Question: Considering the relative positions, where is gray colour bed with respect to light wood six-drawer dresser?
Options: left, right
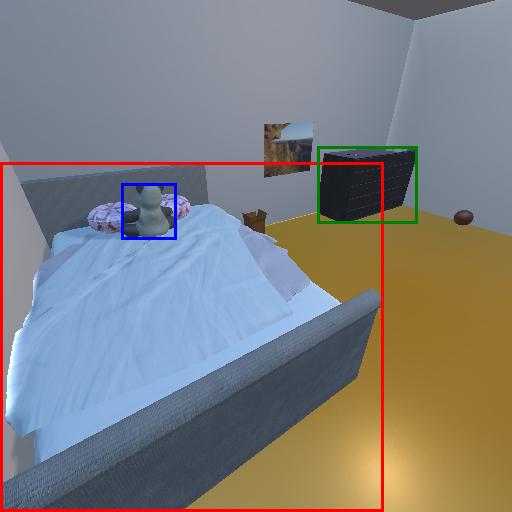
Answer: left